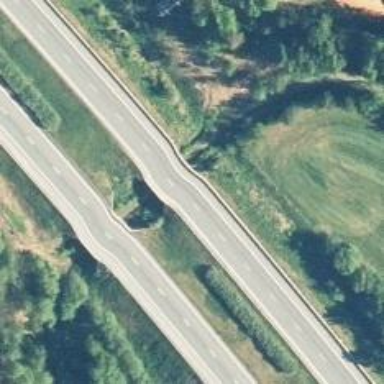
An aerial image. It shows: Asphalt motorway.